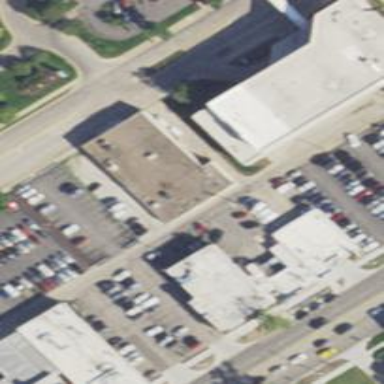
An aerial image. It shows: Clinic building providing healthcare services.